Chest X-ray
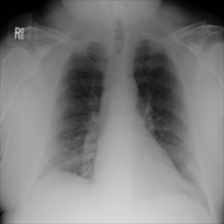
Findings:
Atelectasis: negative
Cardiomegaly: negative
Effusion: negative
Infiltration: negative
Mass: negative
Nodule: negative
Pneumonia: negative
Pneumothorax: negative
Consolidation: negative
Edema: negative
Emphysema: negative
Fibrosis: negative
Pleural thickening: negative
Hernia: negative